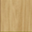
Piece: xx